Field crop: tomato
Growth stage: 1
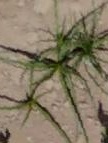
Species: cyperus